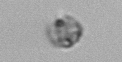
Label: Amoeba